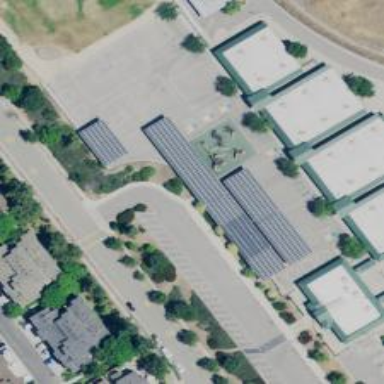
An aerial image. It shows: Asphalt schoolyard.